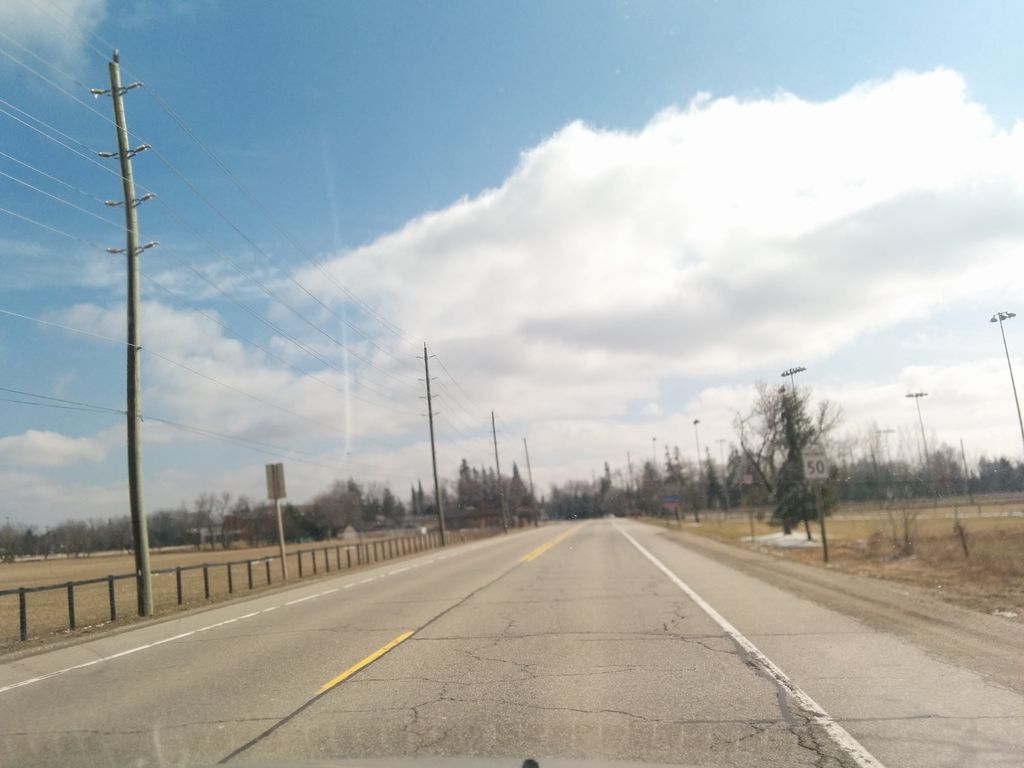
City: kitchener-waterloo